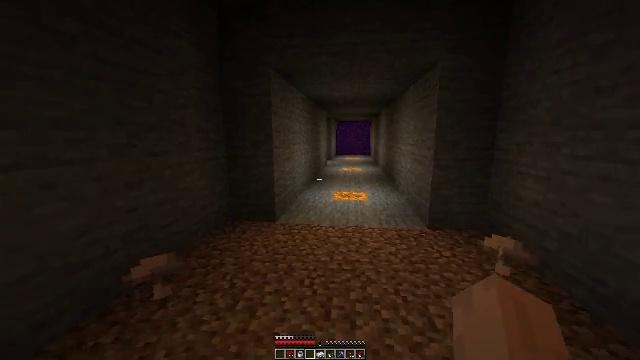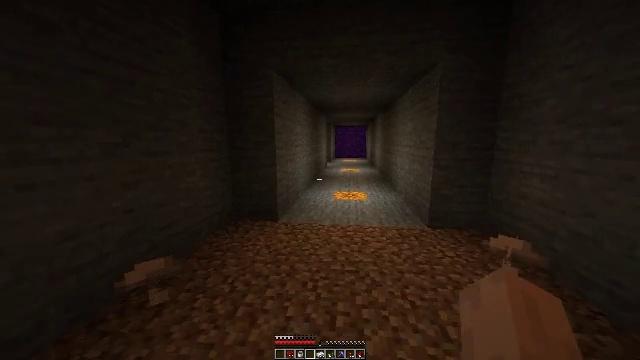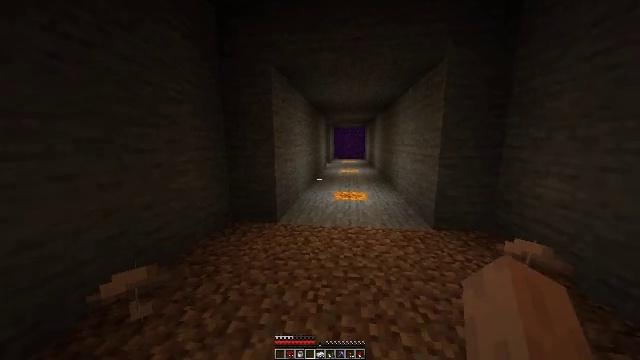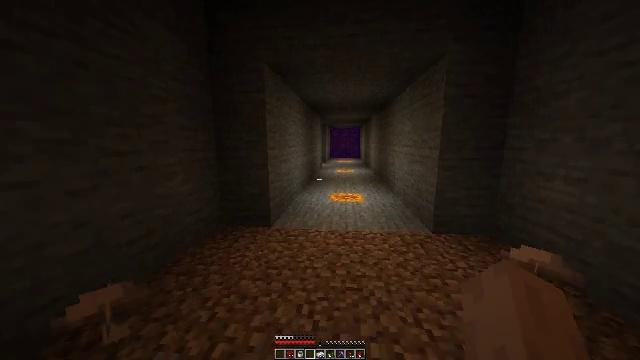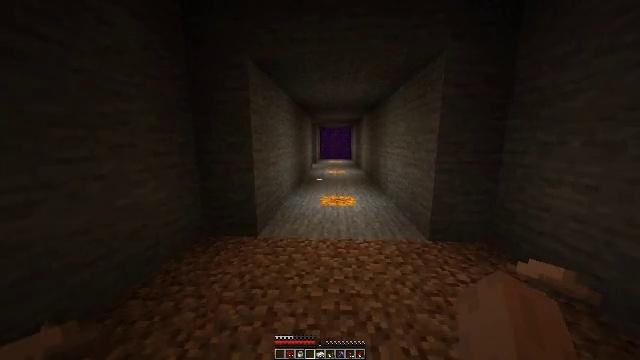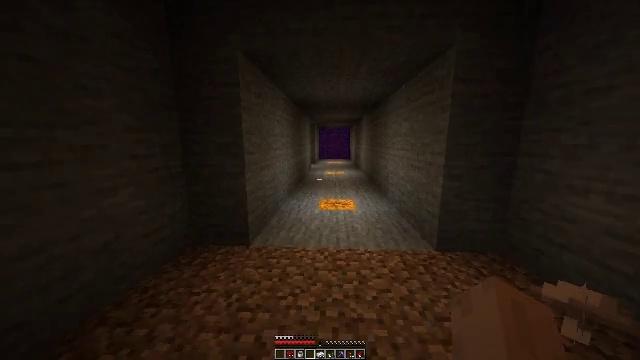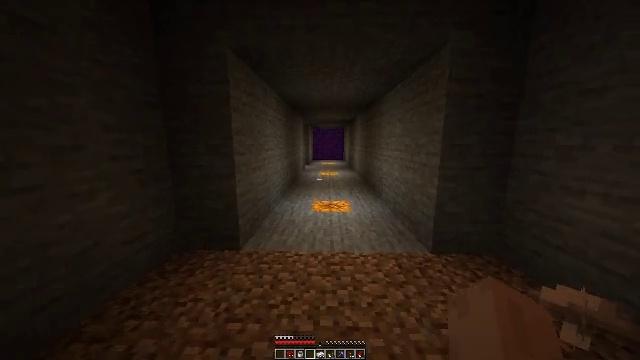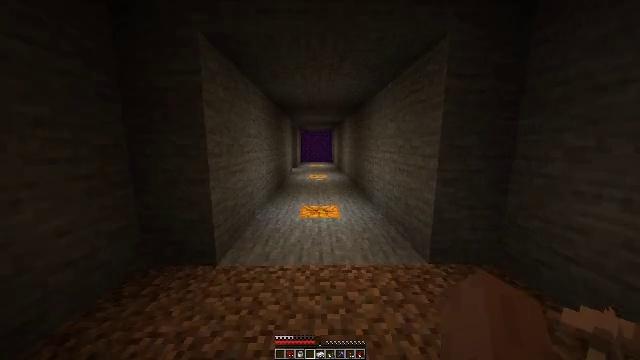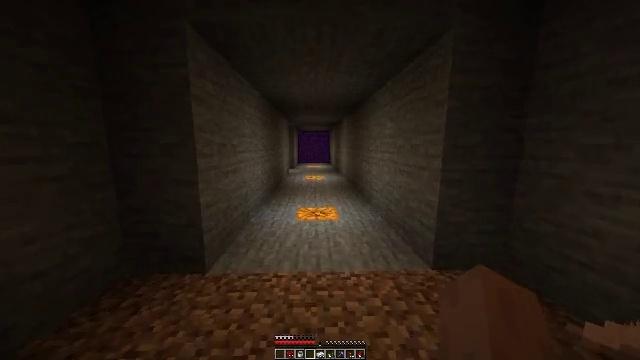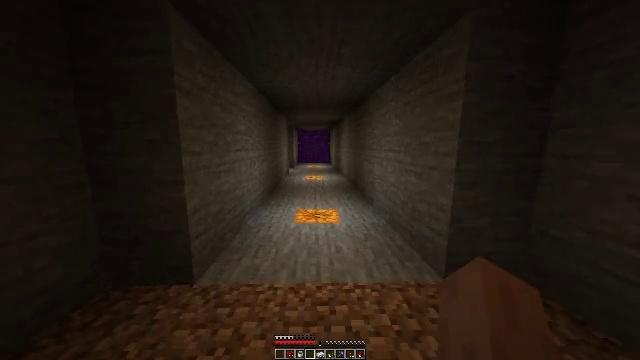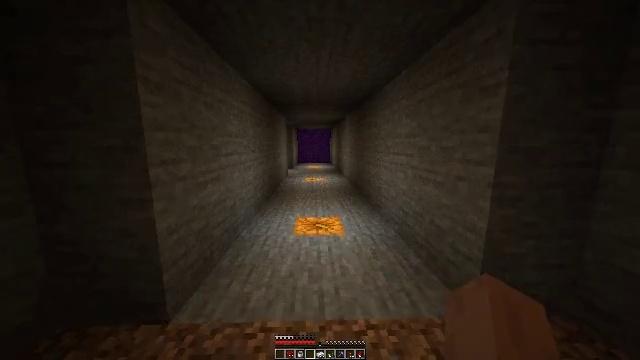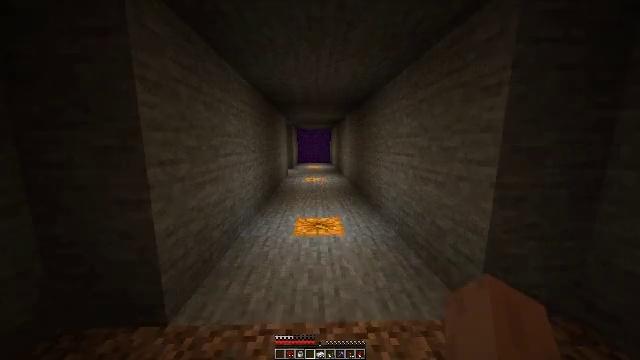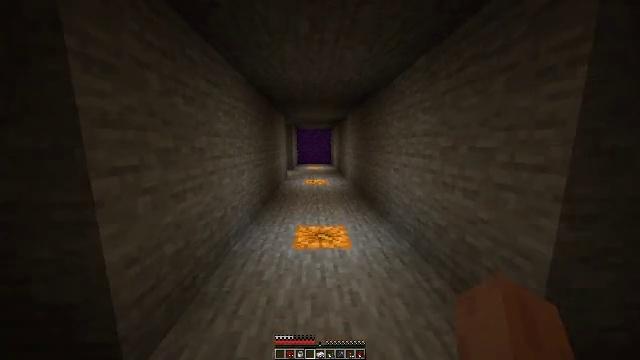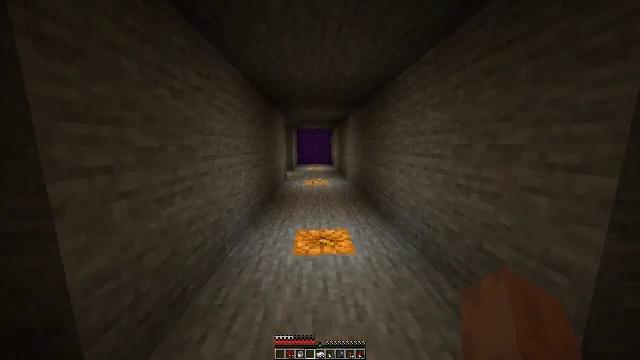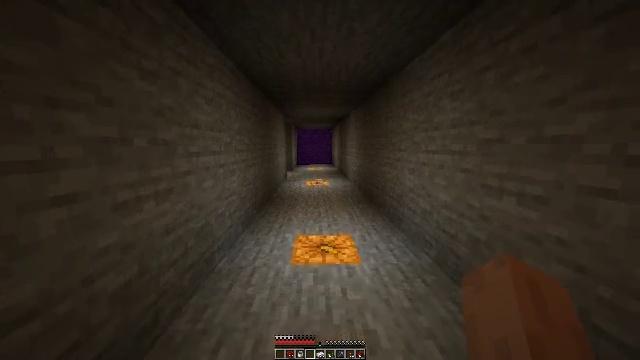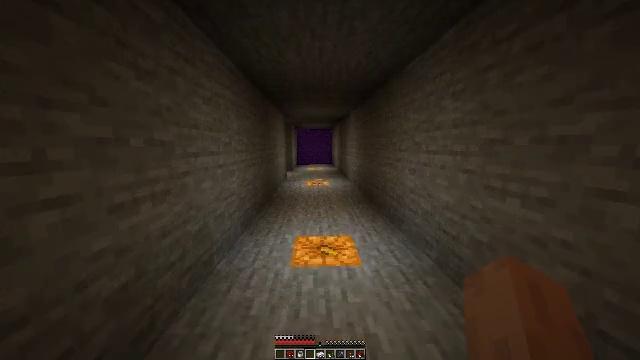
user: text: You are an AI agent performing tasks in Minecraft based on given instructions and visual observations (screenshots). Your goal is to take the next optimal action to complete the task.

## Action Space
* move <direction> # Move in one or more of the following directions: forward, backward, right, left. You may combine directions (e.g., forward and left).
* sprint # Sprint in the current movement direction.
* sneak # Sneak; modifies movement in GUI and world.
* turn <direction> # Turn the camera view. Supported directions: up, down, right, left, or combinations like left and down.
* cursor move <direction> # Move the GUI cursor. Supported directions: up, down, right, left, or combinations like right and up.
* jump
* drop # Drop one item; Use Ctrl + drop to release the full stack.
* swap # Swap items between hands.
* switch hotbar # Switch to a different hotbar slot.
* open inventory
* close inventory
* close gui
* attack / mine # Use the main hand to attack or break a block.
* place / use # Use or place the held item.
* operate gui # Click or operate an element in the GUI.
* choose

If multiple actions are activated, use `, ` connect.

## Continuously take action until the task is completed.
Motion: motion action
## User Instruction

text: Remove an iron ingot from the inventory.
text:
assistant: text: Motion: move forward, sprint
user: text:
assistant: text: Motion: move forward, sprint
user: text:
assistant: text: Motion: move forward, turn right
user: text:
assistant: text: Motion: move forward, turn right
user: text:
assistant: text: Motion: move forward
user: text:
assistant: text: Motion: move forward, turn right
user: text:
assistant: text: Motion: move forward, turn right
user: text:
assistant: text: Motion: move forward
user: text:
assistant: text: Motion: move forward
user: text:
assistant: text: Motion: move forward
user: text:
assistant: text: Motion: move forward
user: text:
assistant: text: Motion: move forward
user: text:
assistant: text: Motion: move forward
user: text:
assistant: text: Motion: move forward
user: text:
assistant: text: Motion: move forward
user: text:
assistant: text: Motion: move forward
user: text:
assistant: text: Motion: move forward
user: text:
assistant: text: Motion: move forward
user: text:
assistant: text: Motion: move forward
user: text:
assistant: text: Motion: move forward
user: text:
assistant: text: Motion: move forward
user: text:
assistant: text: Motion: move forward
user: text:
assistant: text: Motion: move forward
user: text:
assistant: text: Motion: move forward
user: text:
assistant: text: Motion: move forward
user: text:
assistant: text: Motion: move forward
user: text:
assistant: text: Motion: move forward
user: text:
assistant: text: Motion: move forward
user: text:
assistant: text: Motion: move forward
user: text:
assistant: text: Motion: move forward